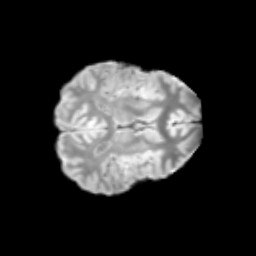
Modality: T2w
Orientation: axial
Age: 13
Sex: male
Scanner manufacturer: siemens
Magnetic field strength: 3 T
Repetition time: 3.8 s
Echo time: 0.07 s